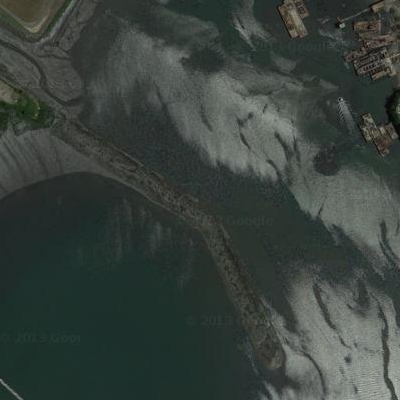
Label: dRiverLake